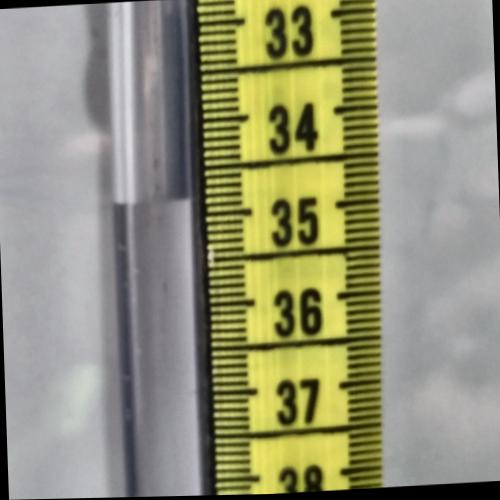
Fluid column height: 34.8 cm